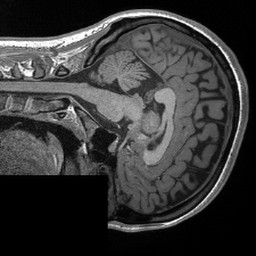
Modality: T1w
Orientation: sagittal
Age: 22
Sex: female